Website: home-depot
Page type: billing-address
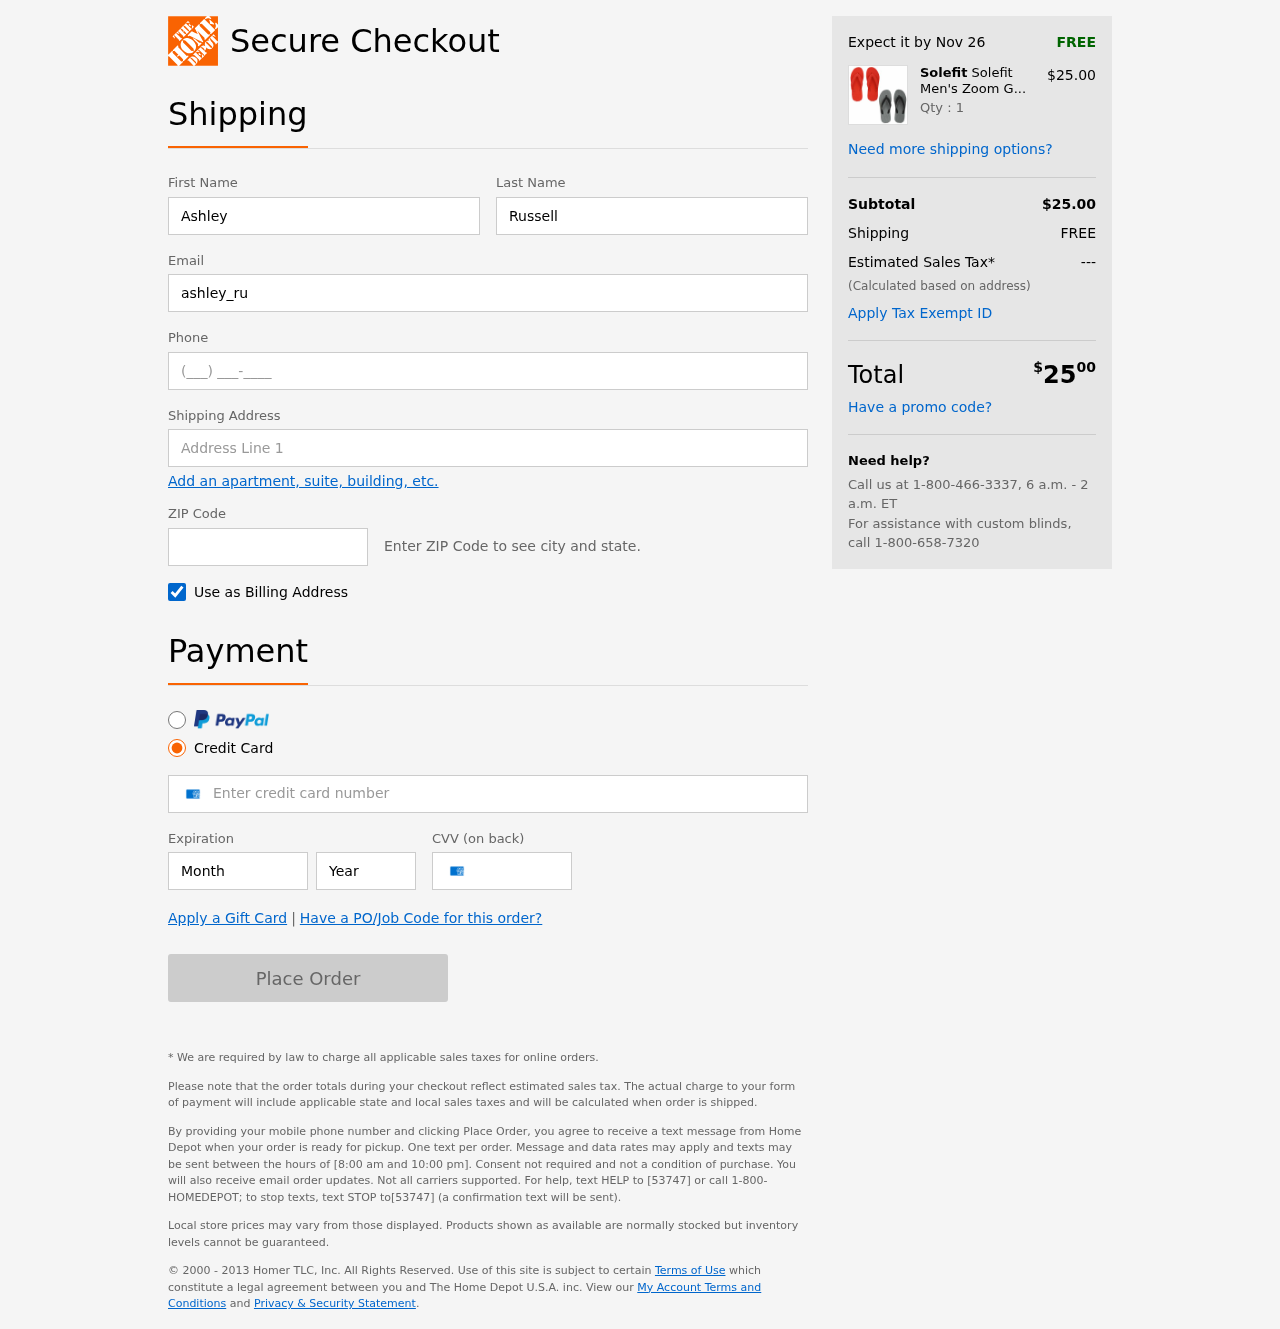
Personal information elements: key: PII_FIRSTNAME
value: Ashley
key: PII_LASTNAME
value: Russell
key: PII_EMAIL
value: ashley_russell@hotmail.com
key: PII_PHONE
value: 8469599144
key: PII_STREET
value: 506 Gregory Crest Suite 109
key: PII_POSTCODE
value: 20983
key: PII_CARD_NUMBER
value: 3402 1970 7675 802
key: PII_CARD_EXPIRY_MONTH
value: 07
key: PII_CARD_CVV
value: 7849
Product elements: key: PRODUCT1_BRAND
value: Solefit
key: PRODUCT1_NAME
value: Solefit Men's Zoom Grey & Red Flip-Flops Pack of 2-7 UK (41 EU) (SLFT-0102-0106)
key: PRODUCT1_PRICE
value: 25
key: PRODUCT1_QUANTITY
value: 1
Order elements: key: ORDER_DELIVERY_DATE
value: Nov 26
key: ORDER_SUBTOTAL
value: $25.00
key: ORDER_SHIPPING_COST
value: FREE
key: ORDER_TAX
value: ---
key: ORDER_TOTAL2
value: $2500